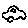
Label: car